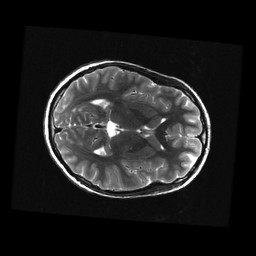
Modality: T2w
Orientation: axial
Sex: female
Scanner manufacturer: ge
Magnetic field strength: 3 T
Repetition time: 5 s
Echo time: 0.101 s